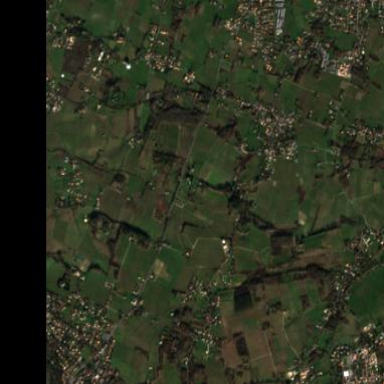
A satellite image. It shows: Vineyard with grape crops.